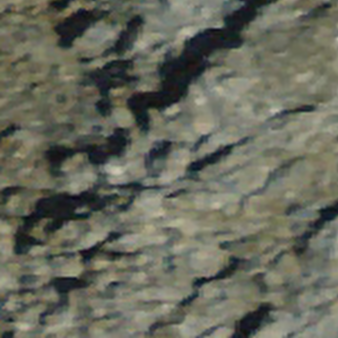
Label: other